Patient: sex M, age 32
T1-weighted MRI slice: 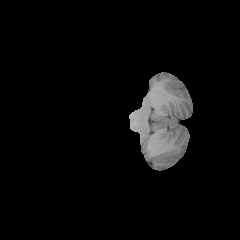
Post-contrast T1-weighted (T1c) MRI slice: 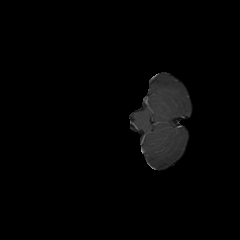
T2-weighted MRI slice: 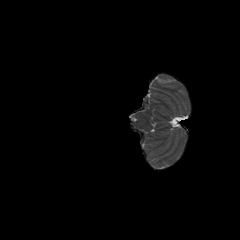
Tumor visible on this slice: no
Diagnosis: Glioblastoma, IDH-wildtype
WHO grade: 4